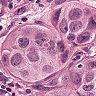
Metastatic tissue present: yes